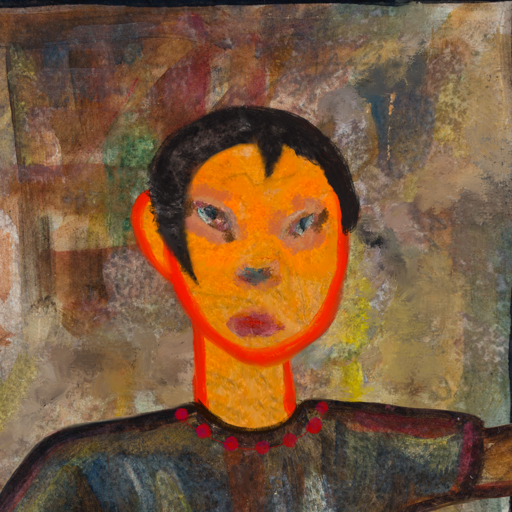
Background: Mosgoul, Head And Neck Front: Sisters, Face Front: Boggyland, Bust: Mosgoul, Hair Front: Roy_Bahadur, Head Accessory: Blank, Second Necklace: Blank, Necklace: Irani_3, Baby: Blank